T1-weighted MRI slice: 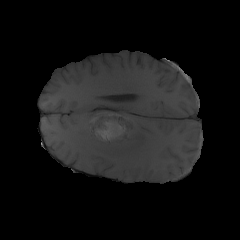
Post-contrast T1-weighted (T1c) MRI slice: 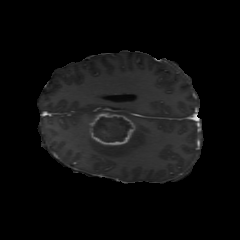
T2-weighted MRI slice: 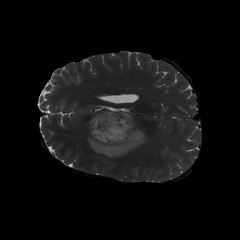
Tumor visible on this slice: yes